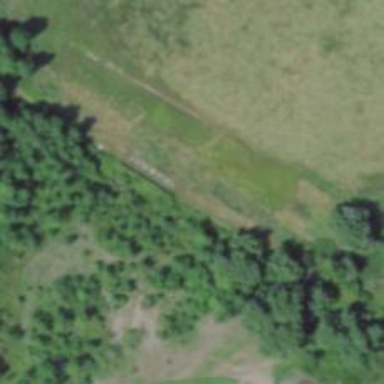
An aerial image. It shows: Abandoned railway.